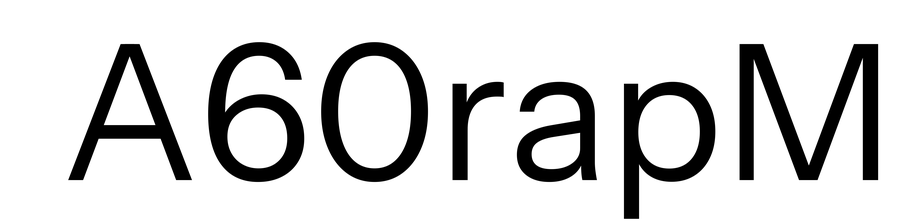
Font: InstrumentSans_Regular